Question: I faced a strange issue, while having the second load of the page, bundle must be retrieved from Cache, right? But what I see is that some long operations is performed on each request. Where does the figure of 250 ms comes from for the CSS bundle of 7kb?
Bundles are from default MVC 4 project.
The screens are below:

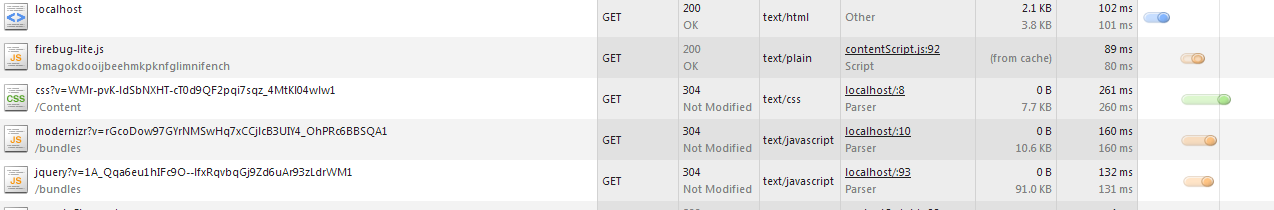
Answer: I finally found the reason. Actually MVC treats the bundle url as the real url and try to launch all the modules that specified in Web.config by default.
Adding new config section
'''
<location path="~/Content/themes/base/css">
<system.webServer>
<handlers>
<clear/>
</handlers>
</system.webServer>
</location>
'''
solved the problem and now additional time does not spend on each request.